Question: I have an AMP page with a form, it has an input type "file". When you select a photo the form is submitted. I use that to preview the image. It works fine in android and pc, but it fails in android if you choose to take a picture instead of select an image.
In my case, it appears when I click to upload in my android:

If I click file, it works fine. If I click Camera, nothing happens when the pic is took.
The code is simple:
'''
<input type="file"
name="image"
id="image"
tabindex="0"
on="change:item-form.submit">
'''
Is there a way to trigger "on=change" from Android camera? If not, is there a way to prevent that action for smartphones?
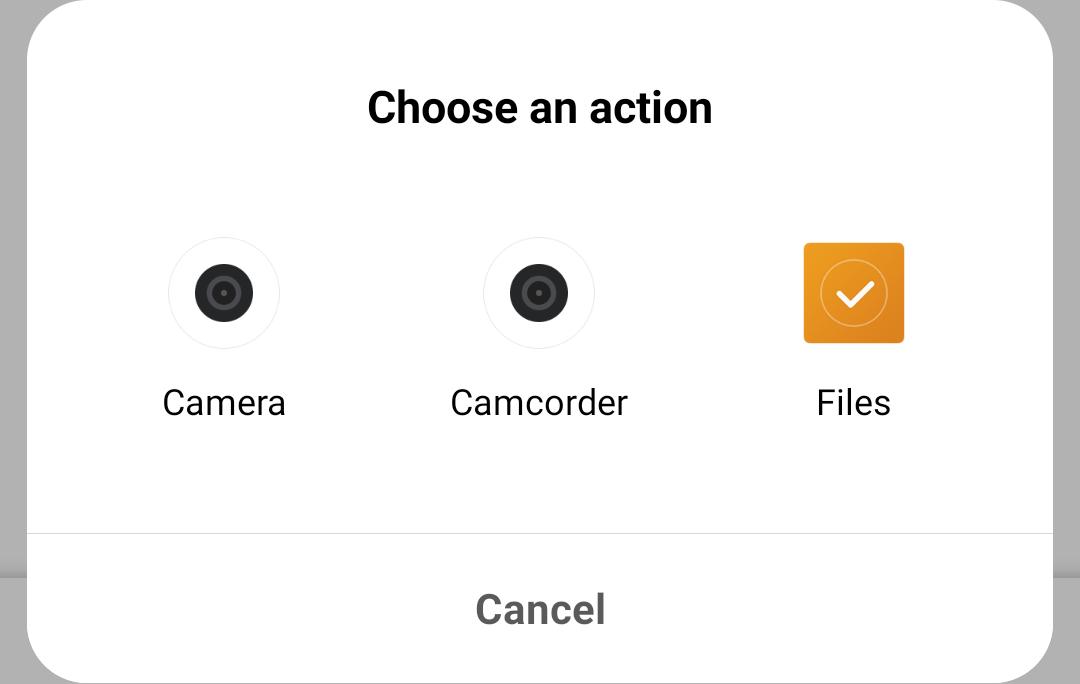
Answer: Use 'input-debounced' or 'input-throttled' : Elements that fire input event same as 'change' event
Fired when the value of the element is changed. This is similar to the standard 'change' event, but it only fires when 300ms have passed after the value of the 'input' has stopped changing.
Fired when the value of the element is changed. This is similar to the standard 'change' event, but it is throttled to firing at most once every 100ms while the value of the 'input' is changing.
<URL>